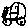
Label: car